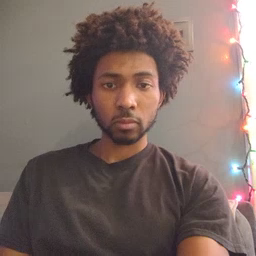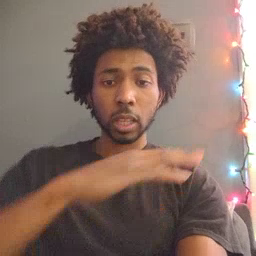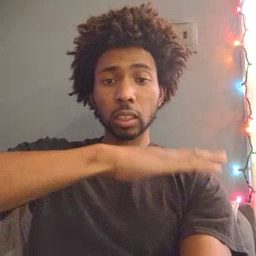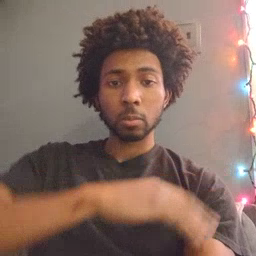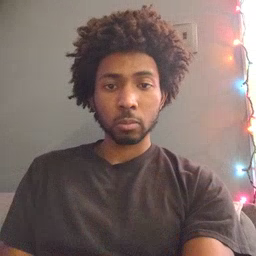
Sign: table